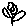
Label: flower